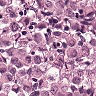
Metastatic tissue present: yes